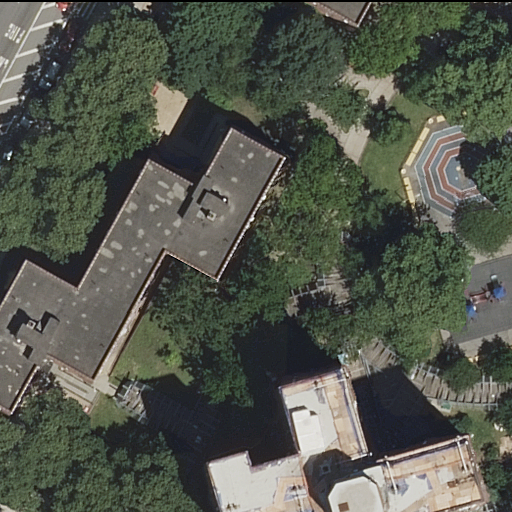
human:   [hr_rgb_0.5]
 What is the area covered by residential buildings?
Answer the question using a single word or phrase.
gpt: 894m2

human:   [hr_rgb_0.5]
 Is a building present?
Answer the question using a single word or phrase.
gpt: yes

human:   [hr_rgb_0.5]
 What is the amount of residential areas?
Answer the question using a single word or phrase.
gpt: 1

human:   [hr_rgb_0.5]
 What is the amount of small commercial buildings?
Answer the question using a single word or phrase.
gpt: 0

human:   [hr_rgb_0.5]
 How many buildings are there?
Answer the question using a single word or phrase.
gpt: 3

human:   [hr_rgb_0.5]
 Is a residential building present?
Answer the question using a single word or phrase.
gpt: yes

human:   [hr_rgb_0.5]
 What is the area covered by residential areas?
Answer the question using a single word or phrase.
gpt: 10638m2

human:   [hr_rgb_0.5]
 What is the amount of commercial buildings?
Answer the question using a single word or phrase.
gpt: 0

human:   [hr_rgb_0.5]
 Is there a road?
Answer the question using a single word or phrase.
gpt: yes

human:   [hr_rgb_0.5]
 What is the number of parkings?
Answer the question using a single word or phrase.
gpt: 1

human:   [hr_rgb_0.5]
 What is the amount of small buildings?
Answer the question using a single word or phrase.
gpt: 2

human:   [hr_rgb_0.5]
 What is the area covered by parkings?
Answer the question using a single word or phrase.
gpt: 326m2

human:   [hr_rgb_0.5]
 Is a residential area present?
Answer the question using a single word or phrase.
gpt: yes

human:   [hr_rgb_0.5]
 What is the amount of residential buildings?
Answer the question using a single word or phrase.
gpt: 3

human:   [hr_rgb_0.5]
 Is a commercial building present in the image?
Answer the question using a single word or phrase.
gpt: no

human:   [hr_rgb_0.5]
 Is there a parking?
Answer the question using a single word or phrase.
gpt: yes

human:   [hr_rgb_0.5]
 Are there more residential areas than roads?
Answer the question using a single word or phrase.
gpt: no

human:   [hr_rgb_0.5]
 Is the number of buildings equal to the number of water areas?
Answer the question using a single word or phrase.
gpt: no

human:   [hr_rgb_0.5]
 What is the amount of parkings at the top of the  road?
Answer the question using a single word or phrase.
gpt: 0

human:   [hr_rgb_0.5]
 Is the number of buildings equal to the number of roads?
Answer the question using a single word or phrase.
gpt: no

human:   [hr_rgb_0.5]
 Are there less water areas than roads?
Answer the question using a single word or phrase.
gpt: yes

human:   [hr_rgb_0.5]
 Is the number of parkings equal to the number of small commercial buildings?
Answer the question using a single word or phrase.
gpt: no

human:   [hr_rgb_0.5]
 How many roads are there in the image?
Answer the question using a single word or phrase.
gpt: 1

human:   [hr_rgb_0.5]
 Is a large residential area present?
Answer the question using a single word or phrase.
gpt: yes

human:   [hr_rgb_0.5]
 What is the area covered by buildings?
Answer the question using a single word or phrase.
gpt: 894m2

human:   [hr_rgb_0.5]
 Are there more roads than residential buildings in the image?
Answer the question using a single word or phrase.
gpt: no

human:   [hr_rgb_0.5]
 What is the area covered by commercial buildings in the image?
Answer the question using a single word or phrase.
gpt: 0m2

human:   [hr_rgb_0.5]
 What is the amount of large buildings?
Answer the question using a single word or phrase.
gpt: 1

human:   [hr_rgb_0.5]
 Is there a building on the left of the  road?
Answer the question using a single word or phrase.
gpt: yes

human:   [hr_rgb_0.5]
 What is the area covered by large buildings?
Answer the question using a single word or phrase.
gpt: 791m2

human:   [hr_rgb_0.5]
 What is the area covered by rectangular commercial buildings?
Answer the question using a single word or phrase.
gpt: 0m2

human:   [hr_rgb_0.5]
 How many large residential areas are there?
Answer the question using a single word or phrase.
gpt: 1

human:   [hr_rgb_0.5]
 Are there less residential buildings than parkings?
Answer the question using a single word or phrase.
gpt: no

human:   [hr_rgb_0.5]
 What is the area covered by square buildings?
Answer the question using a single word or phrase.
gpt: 0m2

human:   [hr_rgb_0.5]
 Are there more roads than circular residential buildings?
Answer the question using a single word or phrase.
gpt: yes

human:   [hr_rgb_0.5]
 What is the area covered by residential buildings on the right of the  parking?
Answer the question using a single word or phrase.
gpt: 894m2

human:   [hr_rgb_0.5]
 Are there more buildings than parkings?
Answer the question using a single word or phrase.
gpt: yes

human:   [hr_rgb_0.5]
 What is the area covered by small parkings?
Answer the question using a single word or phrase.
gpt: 0m2

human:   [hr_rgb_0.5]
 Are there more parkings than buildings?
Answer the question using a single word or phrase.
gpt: no

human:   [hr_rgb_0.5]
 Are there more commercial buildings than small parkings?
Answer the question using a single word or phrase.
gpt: no

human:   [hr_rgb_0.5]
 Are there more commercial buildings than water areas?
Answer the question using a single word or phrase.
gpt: no

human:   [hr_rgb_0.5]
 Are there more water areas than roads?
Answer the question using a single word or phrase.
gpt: no

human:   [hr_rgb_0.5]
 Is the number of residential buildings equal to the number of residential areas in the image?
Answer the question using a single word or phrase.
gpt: no

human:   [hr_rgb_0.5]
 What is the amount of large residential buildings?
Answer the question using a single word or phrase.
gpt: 1

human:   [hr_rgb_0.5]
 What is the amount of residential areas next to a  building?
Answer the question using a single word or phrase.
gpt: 1

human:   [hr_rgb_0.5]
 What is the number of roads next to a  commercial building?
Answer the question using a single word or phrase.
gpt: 0

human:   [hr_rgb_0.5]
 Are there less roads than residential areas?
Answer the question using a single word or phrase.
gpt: no

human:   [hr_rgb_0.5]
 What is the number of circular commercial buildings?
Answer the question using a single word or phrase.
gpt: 0

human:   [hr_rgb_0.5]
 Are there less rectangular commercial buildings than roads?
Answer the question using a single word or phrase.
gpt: yes

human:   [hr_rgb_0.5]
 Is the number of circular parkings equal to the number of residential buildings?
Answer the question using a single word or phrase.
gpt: no

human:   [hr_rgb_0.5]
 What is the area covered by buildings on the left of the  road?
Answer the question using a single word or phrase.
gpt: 74m2

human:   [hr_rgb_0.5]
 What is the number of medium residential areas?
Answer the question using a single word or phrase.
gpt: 0

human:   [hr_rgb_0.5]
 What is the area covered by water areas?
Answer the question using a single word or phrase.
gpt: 0m2

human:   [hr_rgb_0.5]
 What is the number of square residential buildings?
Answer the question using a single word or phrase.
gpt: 0

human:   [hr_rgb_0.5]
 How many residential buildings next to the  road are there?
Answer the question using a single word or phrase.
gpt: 3

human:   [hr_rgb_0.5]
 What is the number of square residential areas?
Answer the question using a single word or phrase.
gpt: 0

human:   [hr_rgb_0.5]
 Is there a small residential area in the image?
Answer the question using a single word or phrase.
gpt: no

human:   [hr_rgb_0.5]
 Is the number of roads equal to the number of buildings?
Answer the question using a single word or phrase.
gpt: no

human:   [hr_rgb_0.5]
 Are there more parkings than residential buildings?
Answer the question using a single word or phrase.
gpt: no

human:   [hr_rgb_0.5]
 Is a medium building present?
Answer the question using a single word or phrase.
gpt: no

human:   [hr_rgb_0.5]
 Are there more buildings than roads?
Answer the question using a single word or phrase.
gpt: yes

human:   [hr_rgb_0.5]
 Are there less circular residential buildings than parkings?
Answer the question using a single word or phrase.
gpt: yes

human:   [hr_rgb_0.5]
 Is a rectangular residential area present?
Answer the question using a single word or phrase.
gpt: yes

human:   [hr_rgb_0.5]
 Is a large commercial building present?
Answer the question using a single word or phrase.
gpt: no